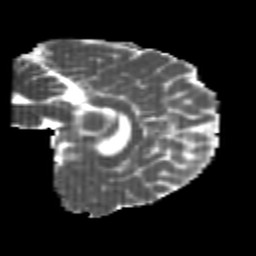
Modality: MD
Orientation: sagittal
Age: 23
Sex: male
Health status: healthy
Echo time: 0.074 s